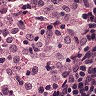
Metastatic tissue present: no